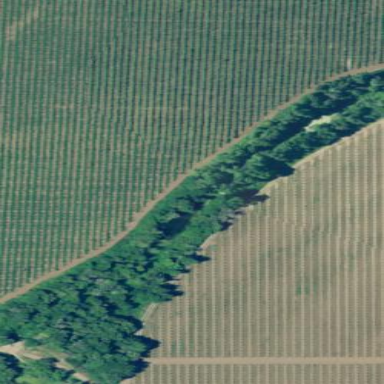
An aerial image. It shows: Orchard.